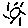
Label: sun